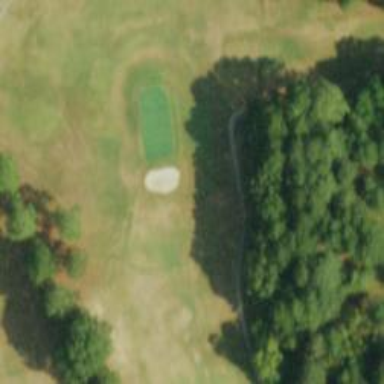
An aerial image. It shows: Footway that resembles golf path.